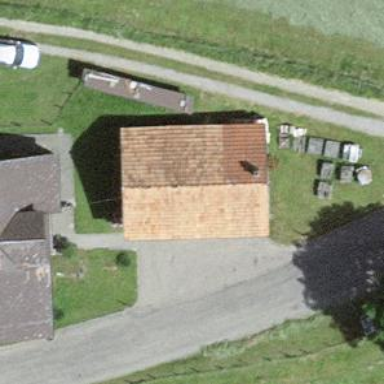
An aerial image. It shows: Garage.